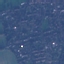
Land use / land cover class: Residential